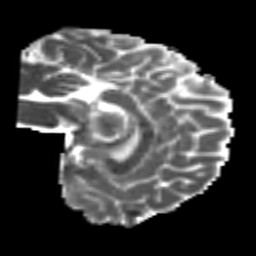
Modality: MD
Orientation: sagittal
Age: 25
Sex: female
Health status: healthy
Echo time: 0.074 s